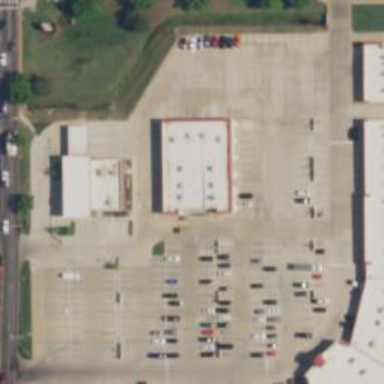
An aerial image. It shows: Post office.